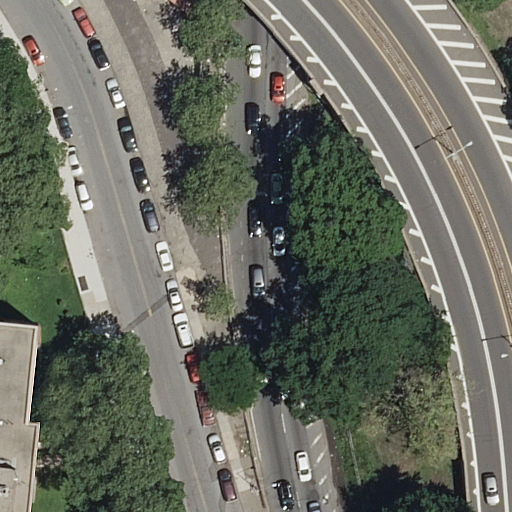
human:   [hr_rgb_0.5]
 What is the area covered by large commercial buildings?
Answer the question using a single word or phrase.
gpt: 0m2

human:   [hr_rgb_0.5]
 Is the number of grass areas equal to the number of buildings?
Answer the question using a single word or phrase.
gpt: yes

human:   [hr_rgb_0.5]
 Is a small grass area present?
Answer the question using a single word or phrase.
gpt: no

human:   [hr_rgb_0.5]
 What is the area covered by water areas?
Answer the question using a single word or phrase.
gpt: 0m2

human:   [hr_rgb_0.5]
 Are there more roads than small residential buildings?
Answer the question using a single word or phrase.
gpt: yes

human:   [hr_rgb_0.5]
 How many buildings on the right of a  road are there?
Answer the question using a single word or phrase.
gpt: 0

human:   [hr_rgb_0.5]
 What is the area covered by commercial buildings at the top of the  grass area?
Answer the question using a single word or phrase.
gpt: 0m2

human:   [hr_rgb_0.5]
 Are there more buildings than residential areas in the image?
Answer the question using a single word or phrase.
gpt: no

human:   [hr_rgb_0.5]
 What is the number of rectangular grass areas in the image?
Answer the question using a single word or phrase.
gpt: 1

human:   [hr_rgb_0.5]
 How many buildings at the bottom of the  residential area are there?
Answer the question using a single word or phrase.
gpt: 1

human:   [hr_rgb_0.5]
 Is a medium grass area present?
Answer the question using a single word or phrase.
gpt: no

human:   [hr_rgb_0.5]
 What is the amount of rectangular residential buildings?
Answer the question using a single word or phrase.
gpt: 1

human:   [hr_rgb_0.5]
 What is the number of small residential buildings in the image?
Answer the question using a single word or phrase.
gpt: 0

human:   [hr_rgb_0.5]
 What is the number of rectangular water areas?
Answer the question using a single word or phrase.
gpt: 0

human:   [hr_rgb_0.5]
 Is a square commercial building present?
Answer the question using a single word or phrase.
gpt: no

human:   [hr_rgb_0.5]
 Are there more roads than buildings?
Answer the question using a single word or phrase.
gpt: yes

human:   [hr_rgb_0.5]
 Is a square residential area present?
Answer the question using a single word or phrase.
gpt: no

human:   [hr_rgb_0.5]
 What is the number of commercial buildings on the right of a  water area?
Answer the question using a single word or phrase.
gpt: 0

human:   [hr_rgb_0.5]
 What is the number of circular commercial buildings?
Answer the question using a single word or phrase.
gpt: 0

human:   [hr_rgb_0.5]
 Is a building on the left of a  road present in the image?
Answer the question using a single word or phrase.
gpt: yes

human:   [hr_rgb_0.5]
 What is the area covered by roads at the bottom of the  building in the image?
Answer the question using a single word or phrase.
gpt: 0m2

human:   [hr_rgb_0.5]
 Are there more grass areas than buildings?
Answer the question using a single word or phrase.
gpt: no

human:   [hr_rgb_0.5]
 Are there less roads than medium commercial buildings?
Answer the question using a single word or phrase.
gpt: no

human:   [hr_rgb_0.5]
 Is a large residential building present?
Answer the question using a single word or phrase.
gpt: no

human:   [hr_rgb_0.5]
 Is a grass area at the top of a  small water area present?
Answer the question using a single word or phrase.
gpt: no

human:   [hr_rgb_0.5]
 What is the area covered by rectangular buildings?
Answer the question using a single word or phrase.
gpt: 283m2

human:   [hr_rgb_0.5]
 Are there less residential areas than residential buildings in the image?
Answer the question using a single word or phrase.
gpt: no

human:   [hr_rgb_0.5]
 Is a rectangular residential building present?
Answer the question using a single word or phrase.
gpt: yes

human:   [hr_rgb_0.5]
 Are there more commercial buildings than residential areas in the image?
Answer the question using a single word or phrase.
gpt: no

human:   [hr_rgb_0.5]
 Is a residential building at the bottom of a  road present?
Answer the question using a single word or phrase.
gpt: yes

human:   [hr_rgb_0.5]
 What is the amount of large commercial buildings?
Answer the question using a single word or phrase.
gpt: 0

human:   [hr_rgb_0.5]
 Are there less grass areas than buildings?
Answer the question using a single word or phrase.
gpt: no

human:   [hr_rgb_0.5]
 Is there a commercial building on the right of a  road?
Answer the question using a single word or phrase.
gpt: no

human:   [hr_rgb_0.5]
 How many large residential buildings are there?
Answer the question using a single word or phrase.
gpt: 0

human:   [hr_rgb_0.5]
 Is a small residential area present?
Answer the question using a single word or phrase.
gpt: no

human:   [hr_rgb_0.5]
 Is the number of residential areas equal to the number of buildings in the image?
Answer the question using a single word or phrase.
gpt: yes